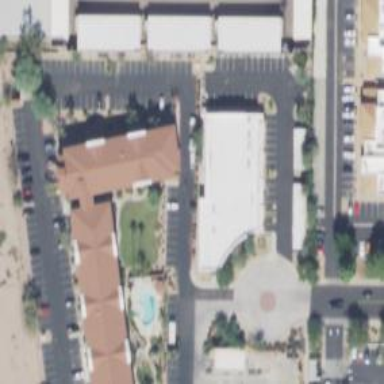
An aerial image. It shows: Healthcare clinic is depicted in the image.